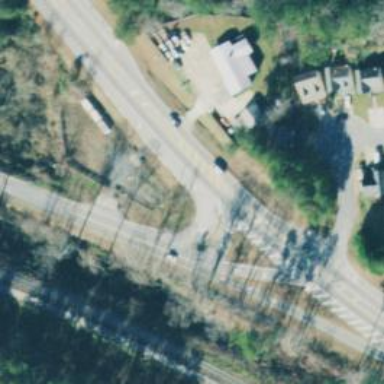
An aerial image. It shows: Asphalt road at the secondary link level.